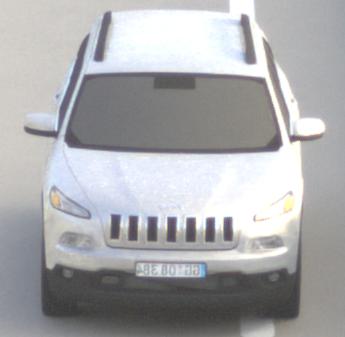
Make: Jeep
Model: Cherokee 3.2 V6 Pentastar
Detailed model: Cherokee (KL)
Model produced from: 2014/07
Model produced until: 2015/07
Doors: 5
Color: white
Road condition: dry road
Daytime: morning or afternoon
Contrast: medium contrast